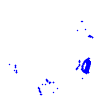
Particle: kaon